Question: I have a table of 'Users' and a table of 'Profiles'. One user can have many profiles and a profile can have many users. An additional requirement is that the user's profiles should persist their specified order when saved to the database. Therefore I have the following relationships:

How can I properly map this to classes with NHibernate? Is the only way to create another class like 'UserProfile' that has an 'Order' property and references the 'User' and 'Profile'? Is there a sleeker technique to this? I'd like to avoid this since it would add layer of abstraction that isn't necessarily needed.
Thanks for any suggestions.
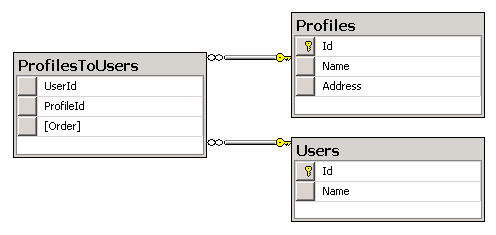
Answer: I've actually found the way to solve this problem.
FluentMappings mappings should use 'AsMap(indexColumnName)' or '<map name="Profiles"><index column="Order" type="integer" /></map>'.
'''
// Inside the UserMapping (or an AutoMappingOverride).
this.ManyToMany(u => u.Profiles).AsMap("'Order'"); // "Order" is the column we want!
// Which produces this SQL - SQLite in my case:
create table ProfileToUser (
User_id INT not null,
Profile_id INT not null,
"Order" INT not null, // Exactly what I wanted.
primary key (User_id, Order))
'''